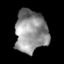
Tissue: prostate
Cell type: T cells
Senescence score: 0.2953
Nuclear area (px): 1323
Mean DAPI intensity: 144.571